Question: I'm trying to convert an Activity to fragment. The error mark on 'runOnUiThread'.
on the past:
> GoogleActivityV2 extends from Activity. runOnUiThread in class
ExecuteTask. class ExecuteTask nested on activity.
(Run ok)
now :
> GoogleActivityV2 extends from Fragment. runOnUiThread in class
ExecuteTask. class ExecuteTask nested on activity. (Error on
runOnUiThread)
here is my code
'''
public class GoogleActivityV2 extends SherlockMapFragment implements OnMapClickListener , OnMapLongClickListener , OnCameraChangeListener , TextWatcher {
@Override
public View onCreateView(LayoutInflater inflater, ViewGroup container, Bundle savedInstanceState){
View rootView = inflater.inflate(R.layout.activity_googlev2, container, false);
Init();
adapter = new ArrayAdapter<String>(getActivity(), android.R.layout.simple_dropdown_item_1line);
textView = (AutoCompleteTextView) getView().findViewById(R.id.autoCompleteTextView1);
return rootView;
}
public void onCameraChange(CameraPosition arg0){
// TODO Auto-generated method stub
}
public void onMapLongClick(LatLng arg0){
llLoc = arg0;
stCommand = "onTouchEvent";
lp = new ExecuteTask();
lp.execute();
}
public void onMapClick(LatLng arg0){
// TODO Auto-generated method stub
}
class ExecuteTask extends AsyncTask<String, String, String> {
@Override
protected void onPreExecute(){
super.onPreExecute();
if(stCommand.compareTo("AutoCompleteTextView") != 0) {
pDialog = new ProgressDialog(getActivity());
pDialog.setMessage(Html.fromHtml("<b>Search</b><br/>Loading ..."));
pDialog.setIndeterminate(false);
pDialog.setCancelable(false);
pDialog.show();
}
}
protected String doInBackground(String ... args){
do something
return null;
}
@Override
protected void onPostExecute(String file_url){
if(stCommand.compareTo("AutoCompleteTextView") != 0) pDialog.dismiss();
runOnUiThread(new Runnable() {
public void run(){
do something
}
});
}
}
public void afterTextChanged(Editable s){
// TODO Auto-generated method stub
}
public void beforeTextChanged(CharSequence s, int start, int count, int after){
// TODO Auto-generated method stub
}
public void onTextChanged(CharSequence s, int start, int before, int count){
// TODO Auto-generated method stub
}
}
'''
the error says:

how can I fix this error?
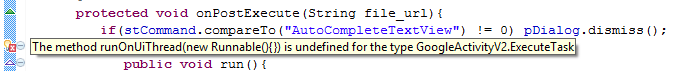
Answer: Try this: 'getActivity().runOnUiThread(new Runnable...'
It's because:
1) the implicit 'this' in your call to 'runOnUiThread' is referring to AsyncTask, not your fragment.
2) <URL>
<URL>
Note that 'Activity' just executes the 'Runnable' if you're already on the main thread, otherwise it uses a 'Handler'. <URL> in your fragment if you don't want to worry about the context of 'this', it's actually very easy:
'''
// A class instance
private Handler mHandler = new Handler(Looper.getMainLooper());
// anywhere else in your code
mHandler.post(<your runnable>);
// ^ this will always be run on the next run loop on the main thread.
'''
EDIT: @rciovati is right, you are in 'onPostExecute', that's already on the main thread.